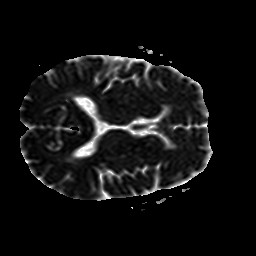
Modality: ADC
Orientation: axial
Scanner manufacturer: philips
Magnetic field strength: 1.5 T
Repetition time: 2.88 s
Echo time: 0.06279 s